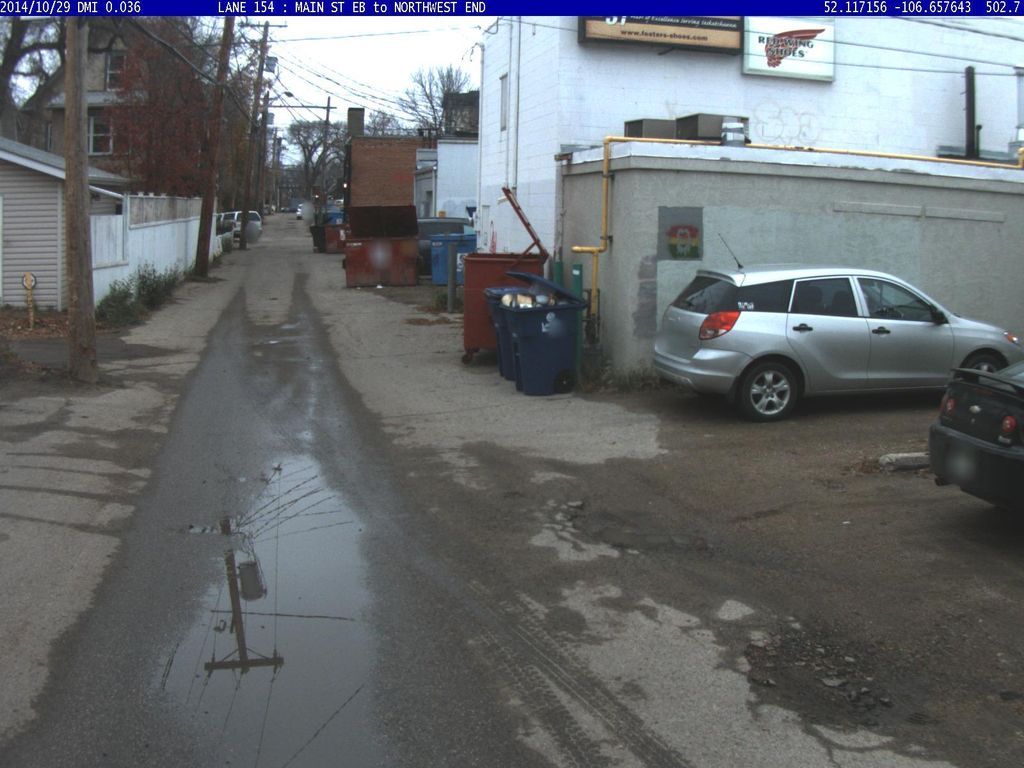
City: saskatoon